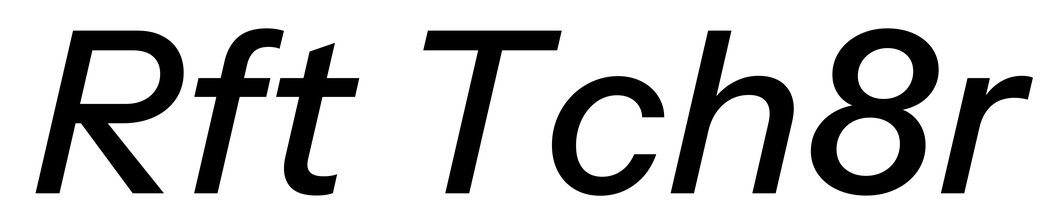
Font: InstrumentSans-Italic_Medium_Italic